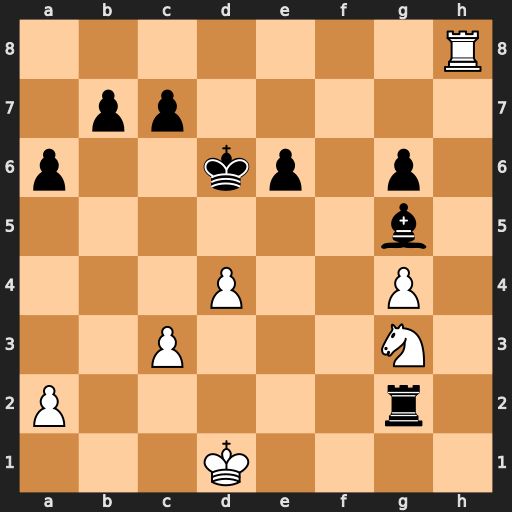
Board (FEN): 7R/1pp5/p2kp1p1/6b1/3P2P1/2P3N1/P5r1/3K4
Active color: w
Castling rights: -
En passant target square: -
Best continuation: Ne4+ Kd5 Nxg5